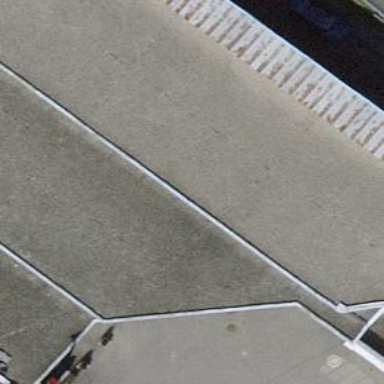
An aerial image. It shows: Office building.